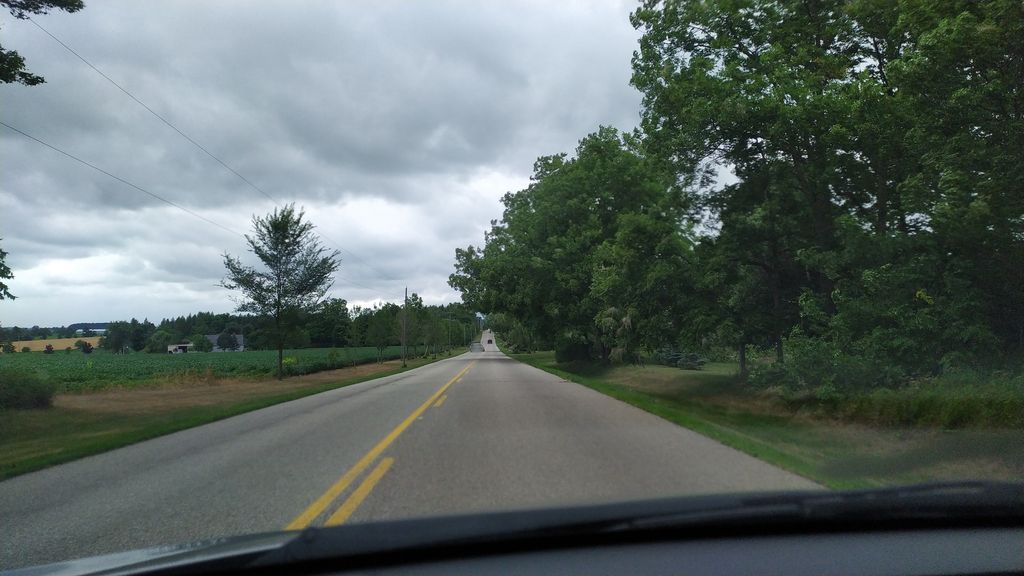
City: kitchener-waterloo